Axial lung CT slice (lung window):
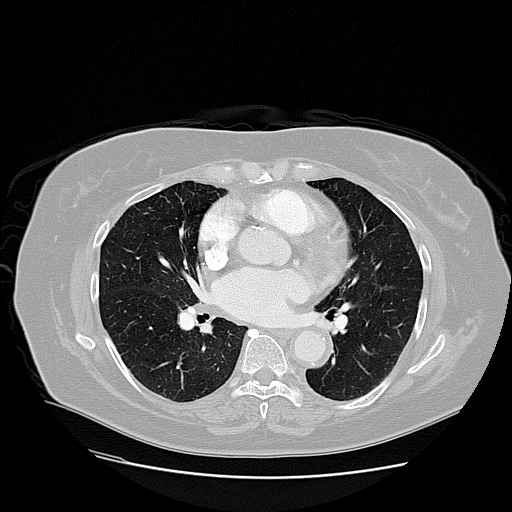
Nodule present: no